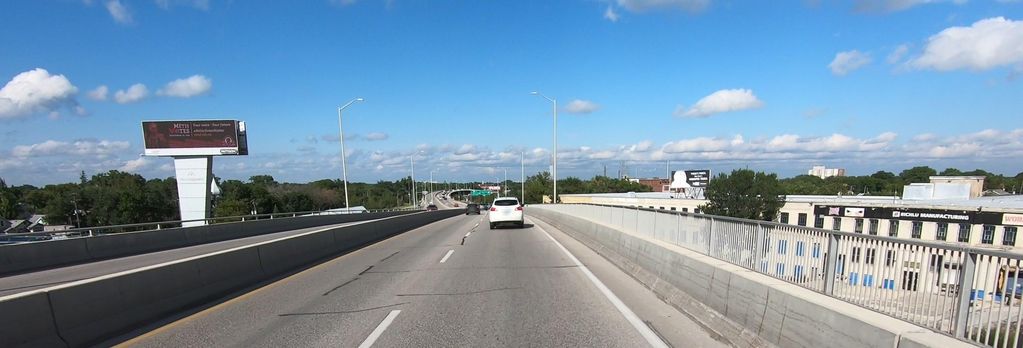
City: winnipeg